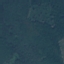
Land use / land cover: Forest